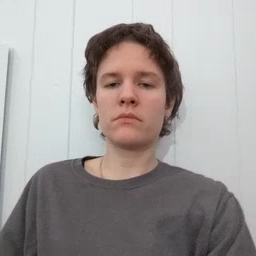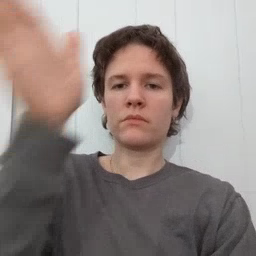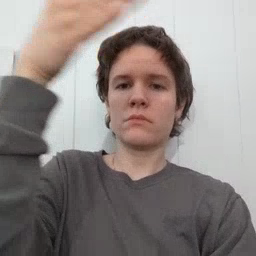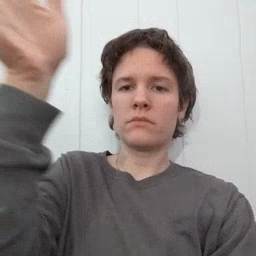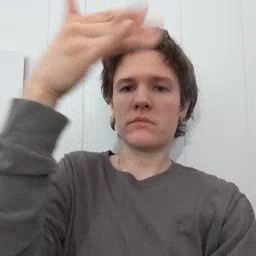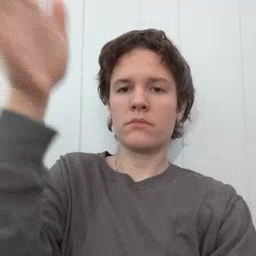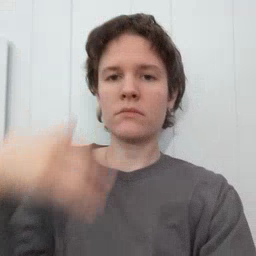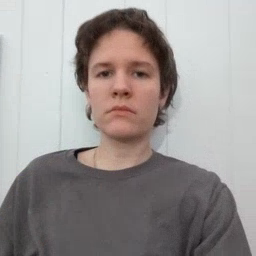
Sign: flag